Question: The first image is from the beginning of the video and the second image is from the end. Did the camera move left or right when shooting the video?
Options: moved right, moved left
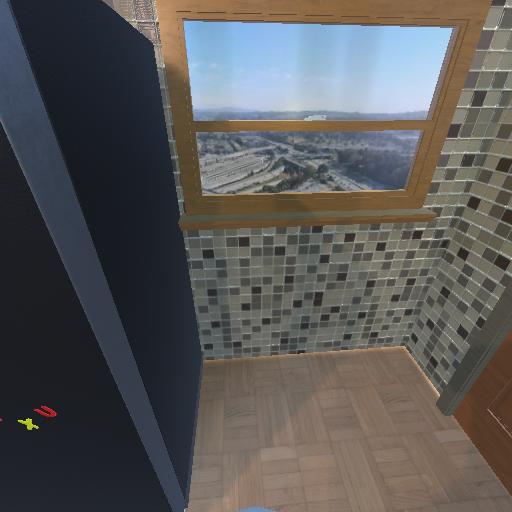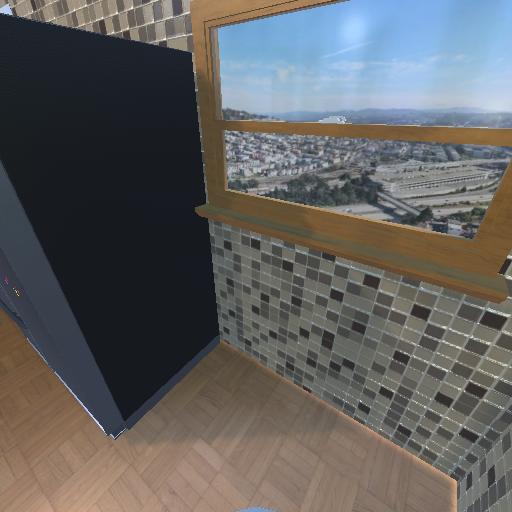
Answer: moved right